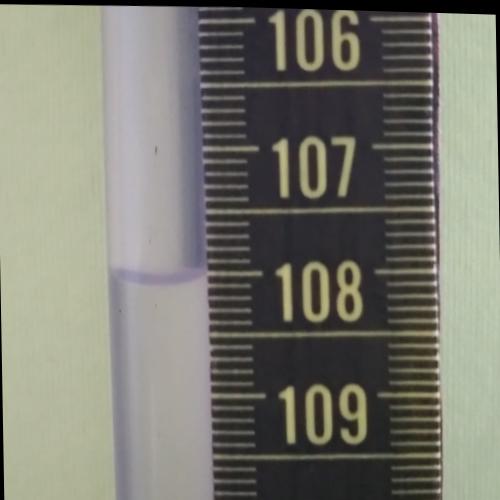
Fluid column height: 108.0 cm